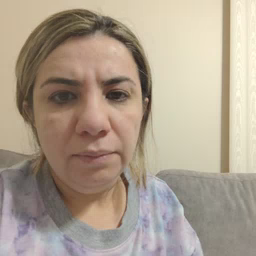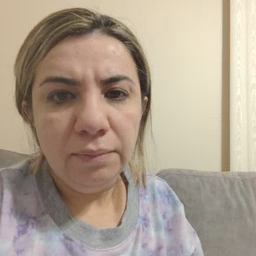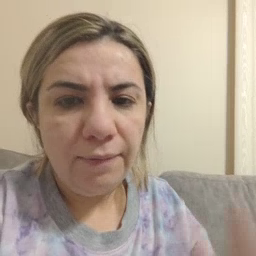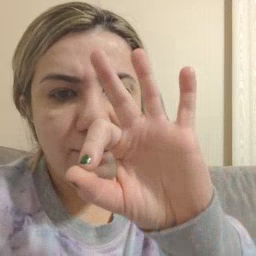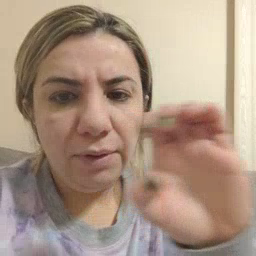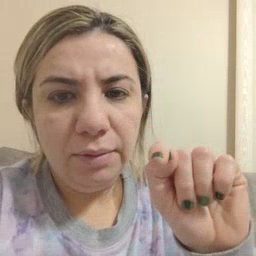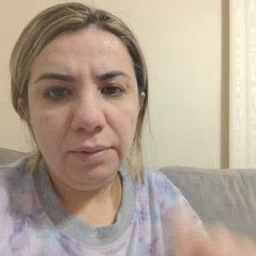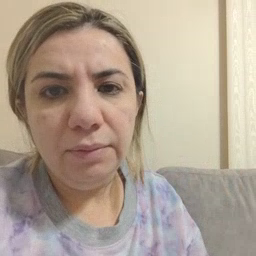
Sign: feet